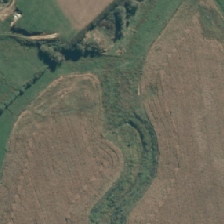
Land cover: shortrotation_cropland